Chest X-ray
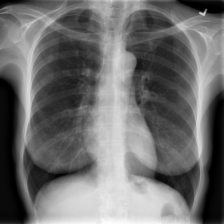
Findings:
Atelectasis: negative
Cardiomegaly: negative
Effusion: negative
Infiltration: negative
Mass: negative
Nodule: negative
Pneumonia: negative
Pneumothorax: negative
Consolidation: negative
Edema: negative
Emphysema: negative
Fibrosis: negative
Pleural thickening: negative
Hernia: negative